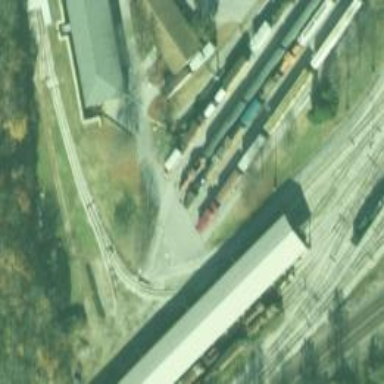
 serving as fascinating attraction for tourists."